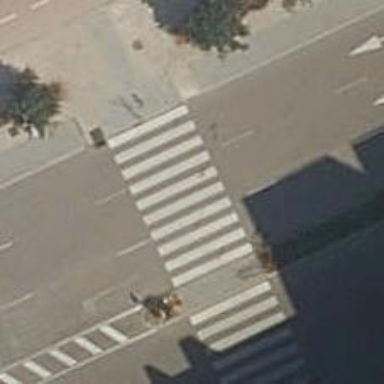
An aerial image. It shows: Crossing on footway.